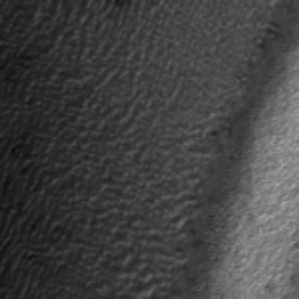
Label: frost